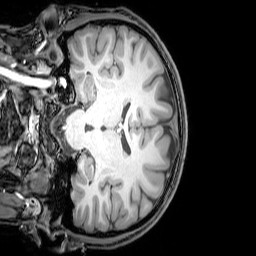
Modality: T1w
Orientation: coronal
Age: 20
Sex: male
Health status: healthy
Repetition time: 0.081 s
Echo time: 0.037 s